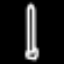
Label: pencil